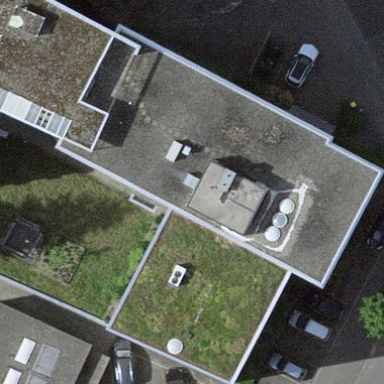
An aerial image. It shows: Governmental building.